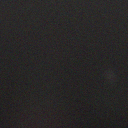
Screen state: off